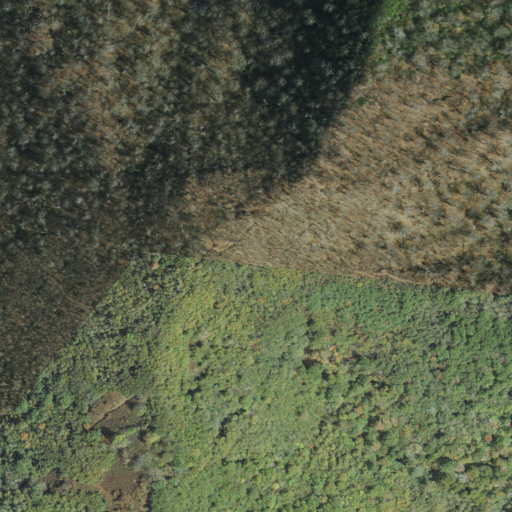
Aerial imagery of mountain in Tennessee named Silers Bald containing deciduous forest, mixed forest, and shrub